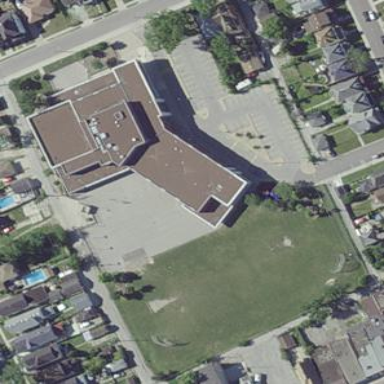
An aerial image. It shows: School.